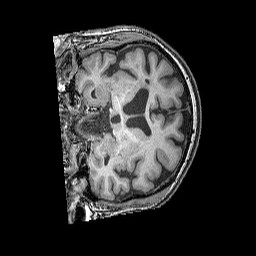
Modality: T1w
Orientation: coronal
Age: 64
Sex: male
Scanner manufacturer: siemens
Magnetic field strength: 3 T
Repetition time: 2.25 s
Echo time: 0.00411 s